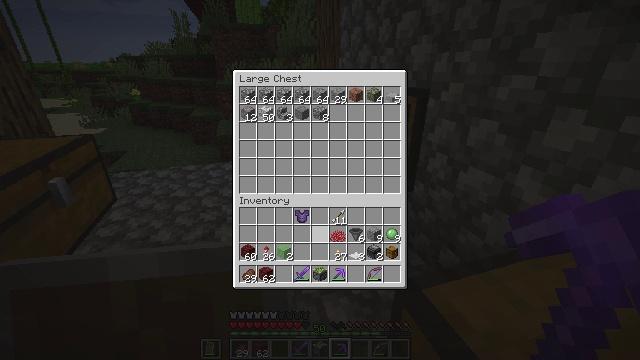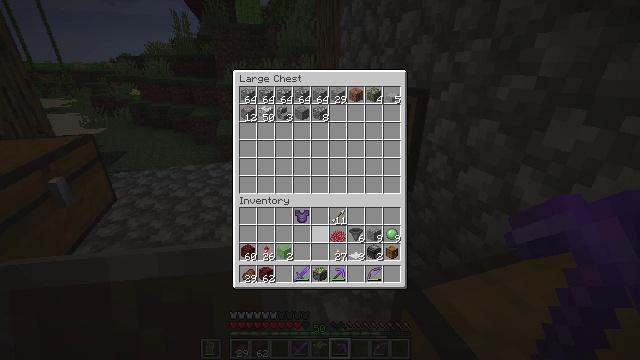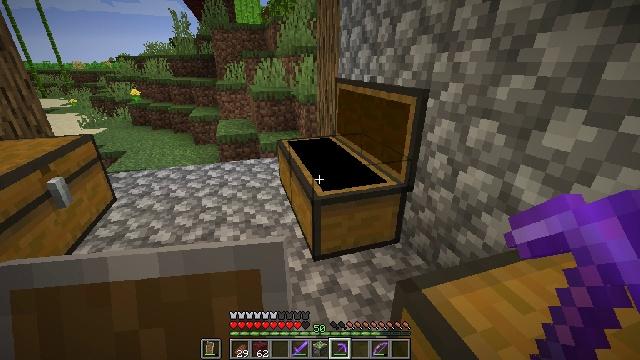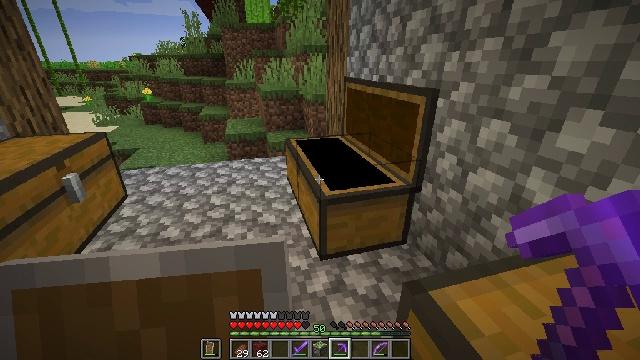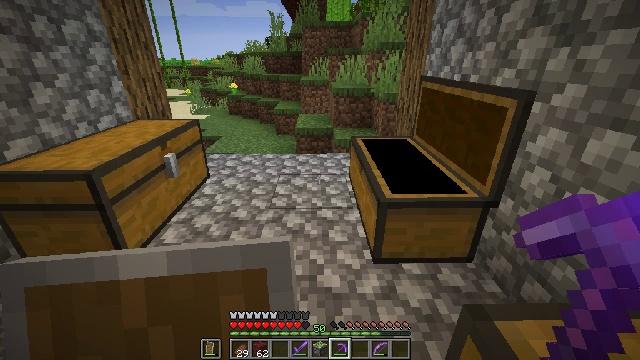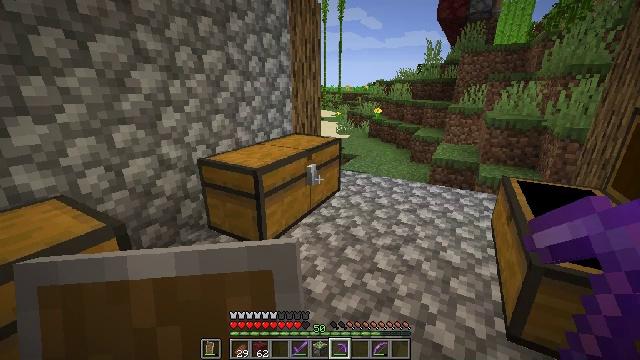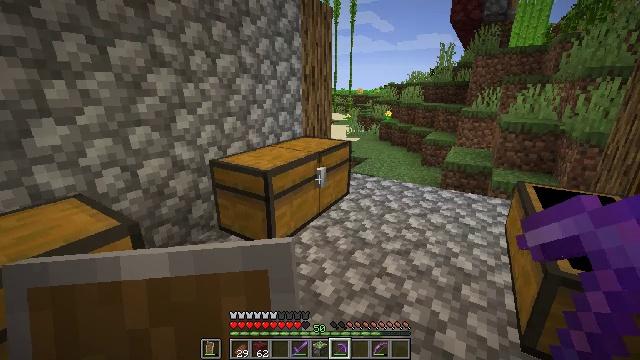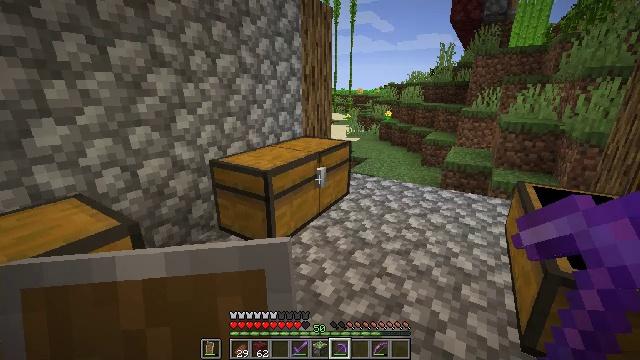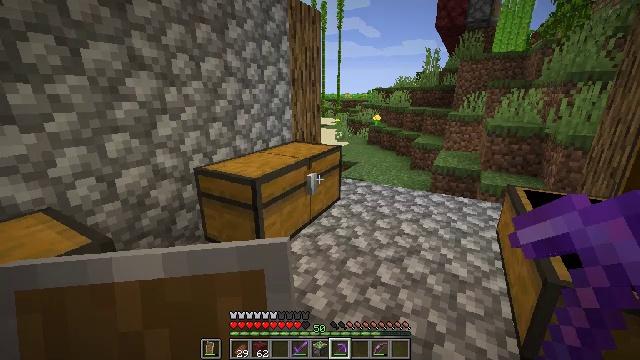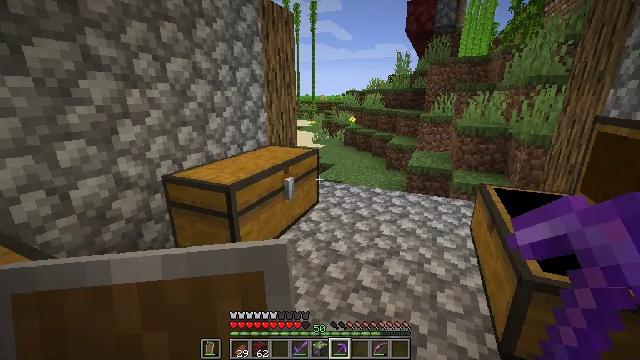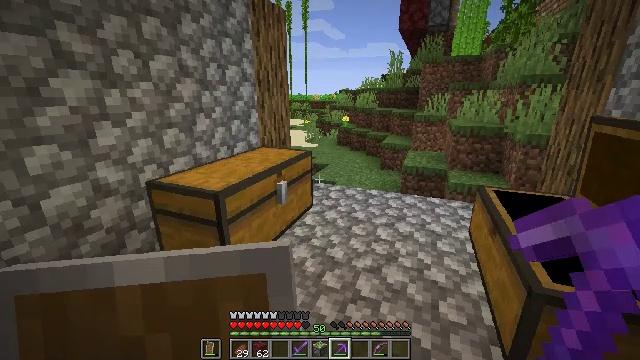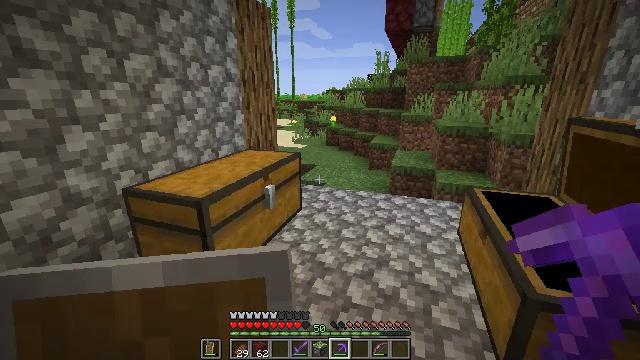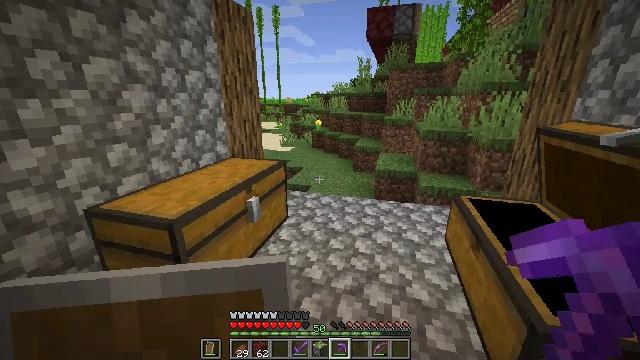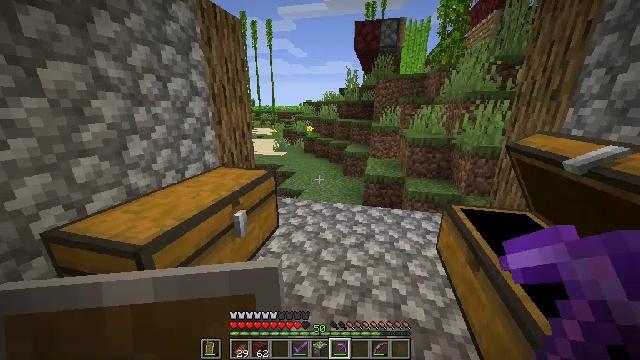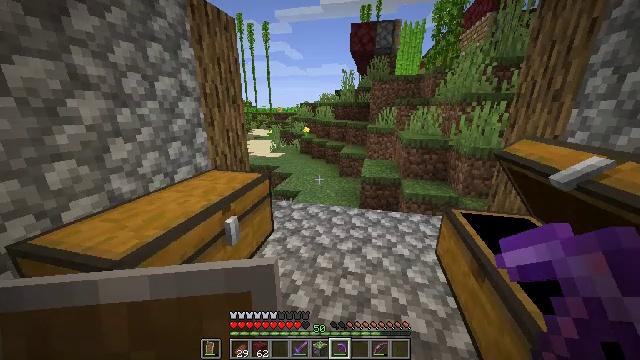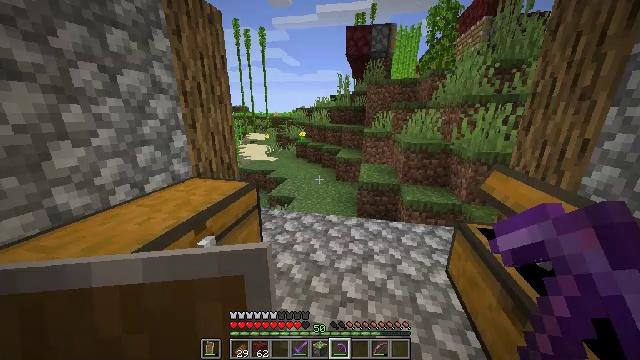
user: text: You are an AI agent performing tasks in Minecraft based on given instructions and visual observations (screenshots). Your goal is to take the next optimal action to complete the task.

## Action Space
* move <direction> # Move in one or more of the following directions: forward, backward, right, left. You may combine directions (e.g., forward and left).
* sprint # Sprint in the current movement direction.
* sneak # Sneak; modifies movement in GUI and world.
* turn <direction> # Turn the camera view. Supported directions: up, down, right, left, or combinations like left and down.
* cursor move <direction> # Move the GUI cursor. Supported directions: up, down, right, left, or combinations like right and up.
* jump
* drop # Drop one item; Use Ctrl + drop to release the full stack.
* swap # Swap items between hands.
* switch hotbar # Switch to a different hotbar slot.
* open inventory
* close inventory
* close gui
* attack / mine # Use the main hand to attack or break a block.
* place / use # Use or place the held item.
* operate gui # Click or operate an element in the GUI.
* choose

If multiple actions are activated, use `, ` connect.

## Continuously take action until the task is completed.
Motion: motion action
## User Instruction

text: Harvest the hopper from its place.
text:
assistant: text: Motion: sneak
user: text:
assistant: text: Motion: sneak, close inventory
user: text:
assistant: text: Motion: turn left, close inventory
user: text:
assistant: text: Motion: turn left, close inventory
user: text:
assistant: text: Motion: turn left and up
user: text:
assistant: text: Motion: turn left
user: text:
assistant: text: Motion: no_op
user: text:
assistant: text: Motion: move forward, turn right
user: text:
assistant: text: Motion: move forward, turn right
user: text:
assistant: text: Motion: turn right
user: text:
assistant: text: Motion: move forward, turn right
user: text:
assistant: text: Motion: move forward, turn right
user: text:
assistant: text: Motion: move forward, turn right
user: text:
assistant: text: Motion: move forward
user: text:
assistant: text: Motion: move forward, turn right
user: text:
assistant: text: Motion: move forward
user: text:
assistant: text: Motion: move forward
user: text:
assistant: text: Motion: move forward
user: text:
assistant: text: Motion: move forward
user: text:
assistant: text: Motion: move forward
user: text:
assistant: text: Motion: move forward, turn left
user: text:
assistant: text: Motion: move forward, turn left
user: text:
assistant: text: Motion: move forward, turn left and down
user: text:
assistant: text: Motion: move forward and move right, turn left
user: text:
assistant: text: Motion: move forward and move right, turn left and down
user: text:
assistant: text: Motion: move forward and move right, turn left
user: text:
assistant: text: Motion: move forward and move right, turn left
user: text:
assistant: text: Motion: move forward and move right, turn left
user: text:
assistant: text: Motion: move forward and move right, turn left
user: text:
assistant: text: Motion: move forward and move right, turn left